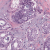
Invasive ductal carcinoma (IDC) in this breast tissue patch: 0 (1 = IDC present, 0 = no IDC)